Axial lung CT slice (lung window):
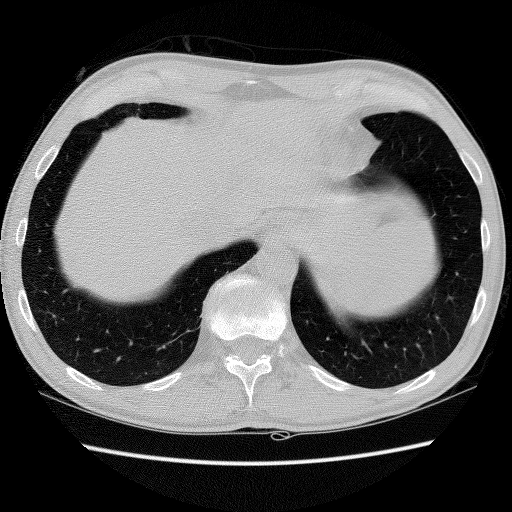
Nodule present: no